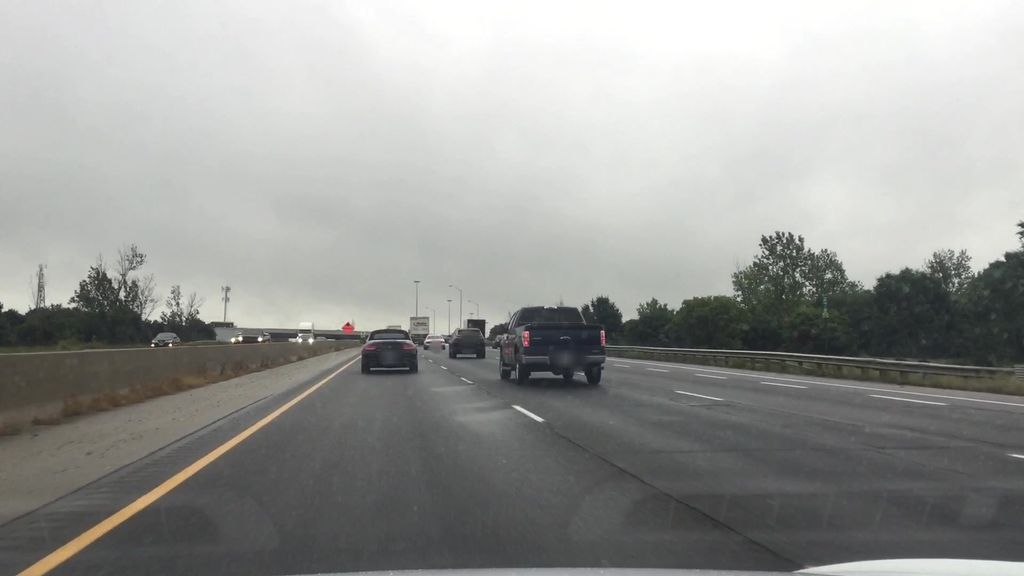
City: kitchener-waterloo